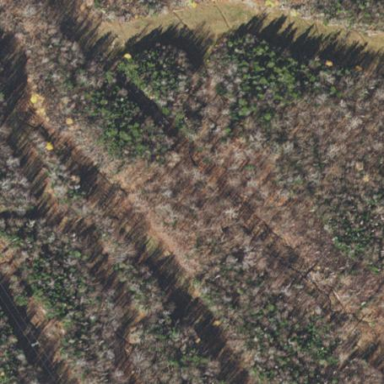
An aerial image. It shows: Forest area with mix of leaf types and cycles.